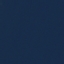
Land use / land cover: SeaLake